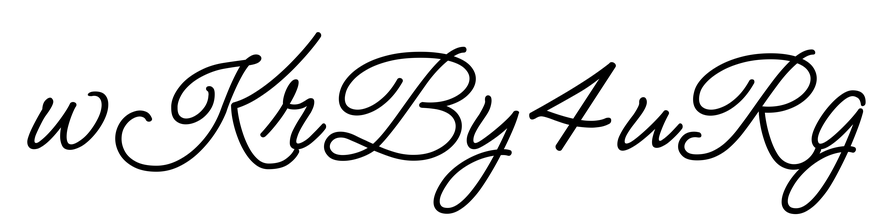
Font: MeowScript-Regular